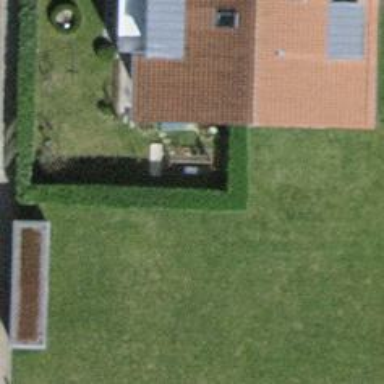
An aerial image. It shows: Hedge acting as barrier.